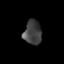
Tissue: lung
Cell type: Epithelial cells
Senescence score: 0.2342
Nuclear area (px): 421
Mean DAPI intensity: 66.021